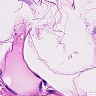
Metastatic tissue present: no